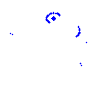
Particle: pion